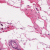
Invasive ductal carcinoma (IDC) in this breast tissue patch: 0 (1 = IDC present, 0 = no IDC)